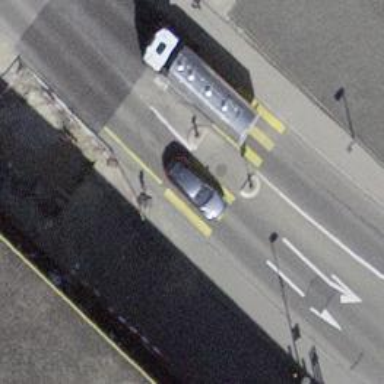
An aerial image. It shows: Uncontrolled crossing with central island on the road.